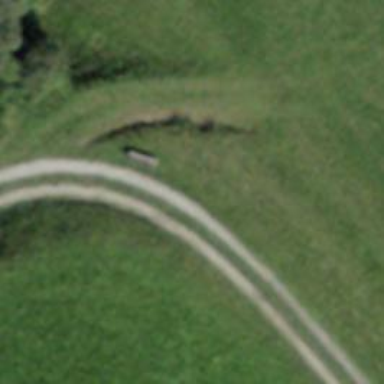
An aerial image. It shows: Bench.